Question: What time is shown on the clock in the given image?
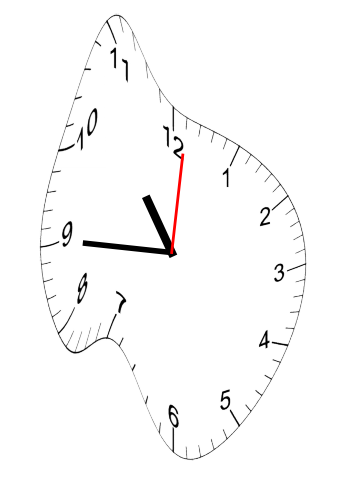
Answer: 10:45:01